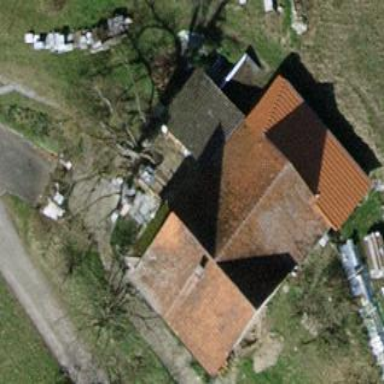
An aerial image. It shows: Detached building with gabled roof.